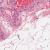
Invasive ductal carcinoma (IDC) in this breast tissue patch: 0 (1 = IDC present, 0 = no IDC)